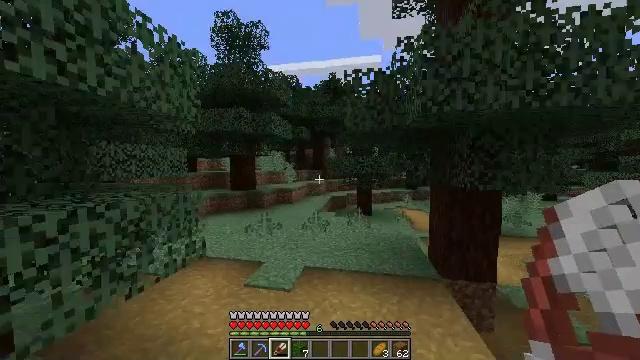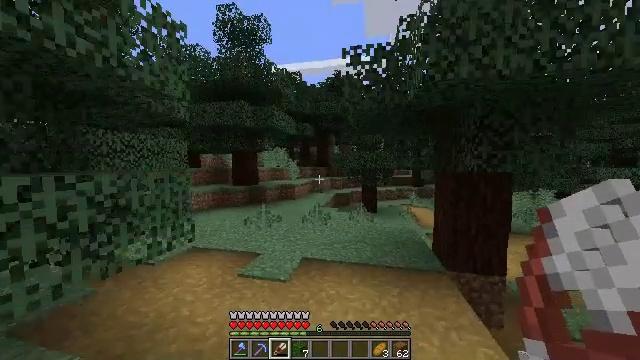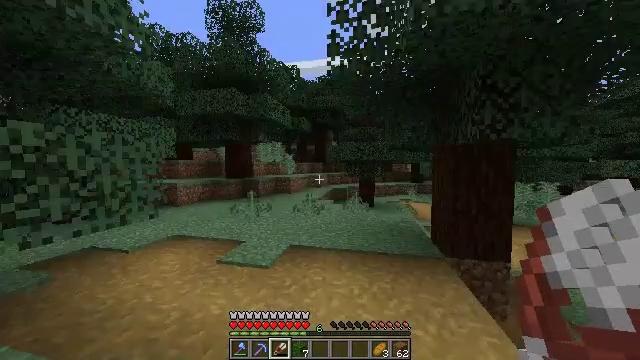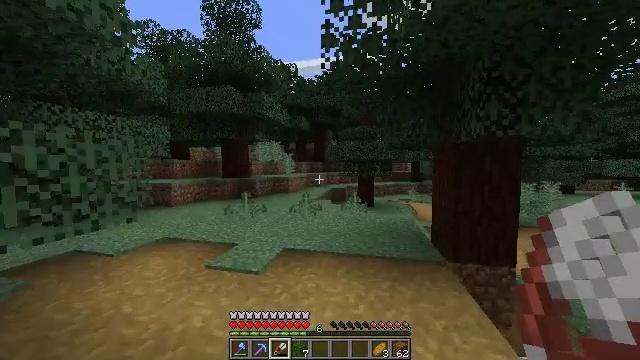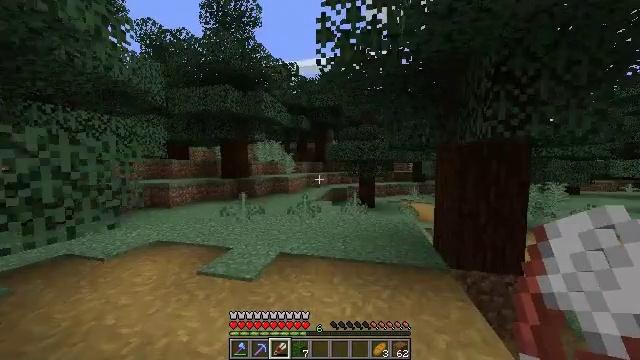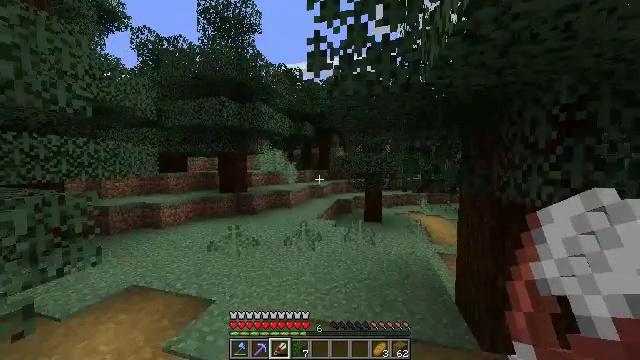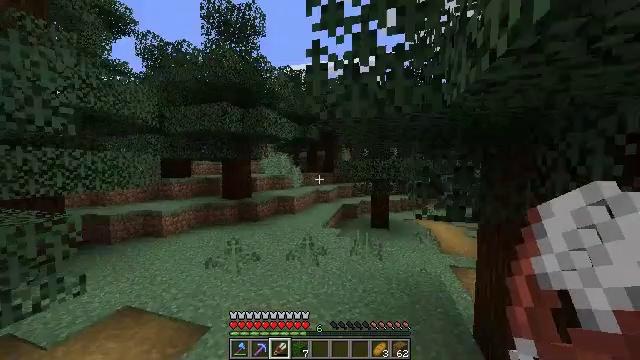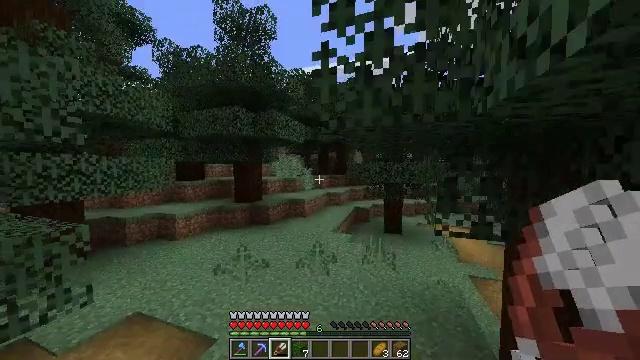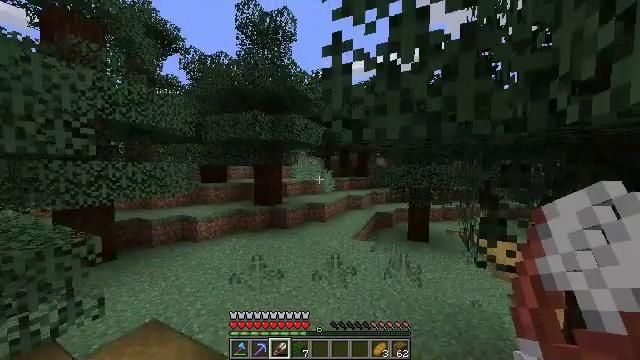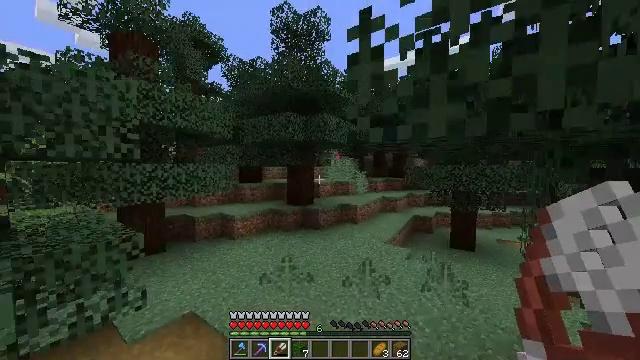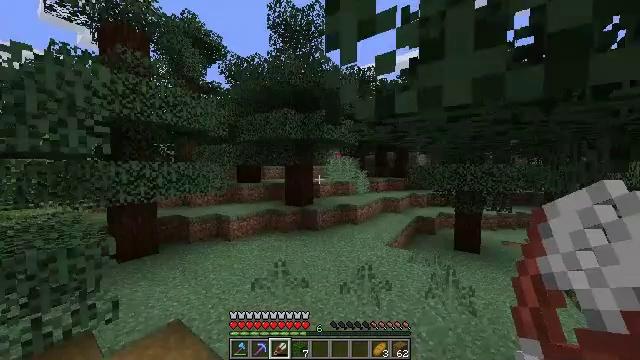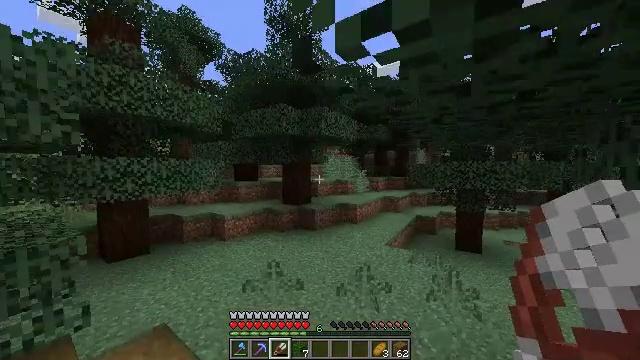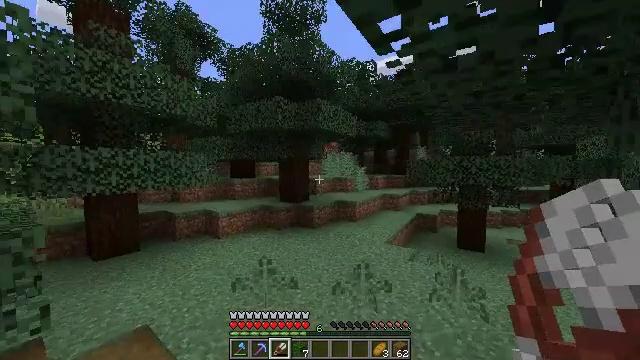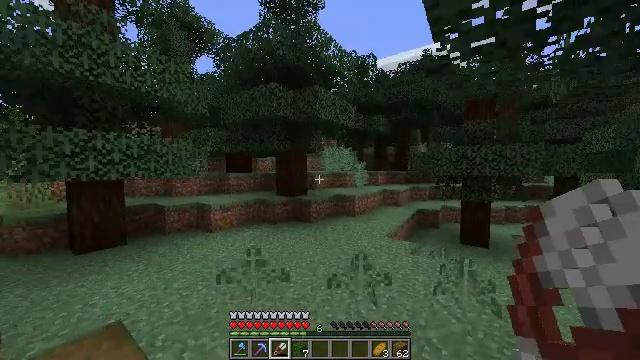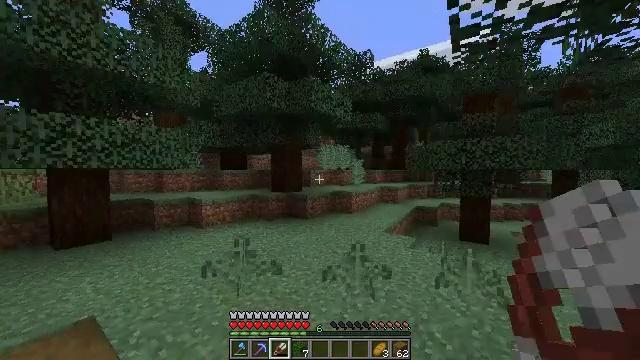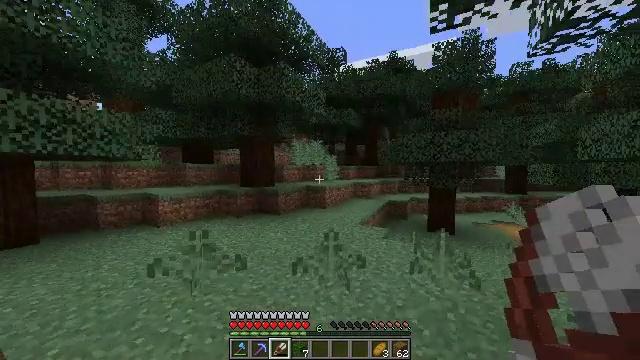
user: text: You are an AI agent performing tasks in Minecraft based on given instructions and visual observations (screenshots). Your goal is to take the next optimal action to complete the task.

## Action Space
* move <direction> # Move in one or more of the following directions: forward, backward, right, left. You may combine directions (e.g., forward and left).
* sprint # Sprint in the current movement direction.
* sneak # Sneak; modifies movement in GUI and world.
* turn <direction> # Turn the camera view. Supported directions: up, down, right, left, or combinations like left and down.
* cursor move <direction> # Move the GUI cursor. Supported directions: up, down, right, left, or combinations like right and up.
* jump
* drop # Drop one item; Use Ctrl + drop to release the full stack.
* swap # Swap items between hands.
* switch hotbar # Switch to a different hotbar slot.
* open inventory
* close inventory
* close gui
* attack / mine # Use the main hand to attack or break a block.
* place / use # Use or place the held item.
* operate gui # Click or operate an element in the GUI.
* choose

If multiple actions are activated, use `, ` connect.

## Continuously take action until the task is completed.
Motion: motion action
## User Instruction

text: Mine spruce leaves from the tree.
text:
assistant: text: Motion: move forward, sprint, turn left, jump
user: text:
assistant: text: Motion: move forward, sprint
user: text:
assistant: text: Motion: move forward, sprint
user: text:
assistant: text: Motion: move forward, sprint, jump
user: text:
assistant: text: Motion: move forward, sprint, turn left, jump
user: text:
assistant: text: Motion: move forward, sprint, turn left, jump
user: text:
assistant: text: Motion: move forward, sprint, turn left, jump
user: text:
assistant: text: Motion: move forward, sprint, turn left, jump
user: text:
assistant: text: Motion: move forward, sprint, turn left, jump
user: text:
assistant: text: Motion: move forward, sprint, jump
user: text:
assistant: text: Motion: move forward, sprint, jump
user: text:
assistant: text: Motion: move forward, sprint, jump
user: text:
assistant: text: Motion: move forward, sprint, jump
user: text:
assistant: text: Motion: move forward, sprint, jump
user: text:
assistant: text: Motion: move forward, sprint, turn right, jump
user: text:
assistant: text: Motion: move forward, sprint, turn right, jump
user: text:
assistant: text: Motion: move forward, sprint, turn right, jump
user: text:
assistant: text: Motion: move forward, sprint, turn right, jump
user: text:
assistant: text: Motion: move forward, sprint, jump
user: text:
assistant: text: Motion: move forward, sprint, jump
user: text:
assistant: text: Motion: move forward, sprint, turn left, jump
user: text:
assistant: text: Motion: move forward, sprint, turn left, jump
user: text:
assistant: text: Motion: move forward, sprint, turn left, jump
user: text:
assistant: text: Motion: move forward, sprint, turn left, jump
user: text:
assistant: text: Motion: move forward, sprint, jump
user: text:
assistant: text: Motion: move forward, sprint, jump
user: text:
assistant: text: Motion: move forward, sprint, jump
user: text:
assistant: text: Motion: move forward, sprint, turn right
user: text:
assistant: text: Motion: move forward, sprint
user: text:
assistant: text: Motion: move forward, sprint